Aerial crown-view tile of a tropical tree (Barro Colorado Island, Panama), acquired 20240611:
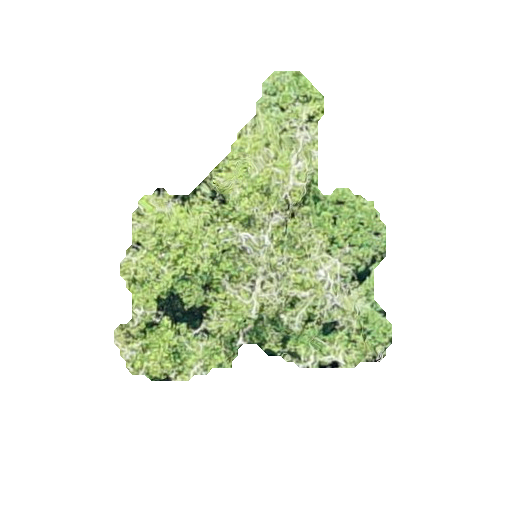
Species: Platypodium elegans
GBIF accepted scientific name: Platypodium elegans
Crown area: 83.077 m²